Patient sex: F
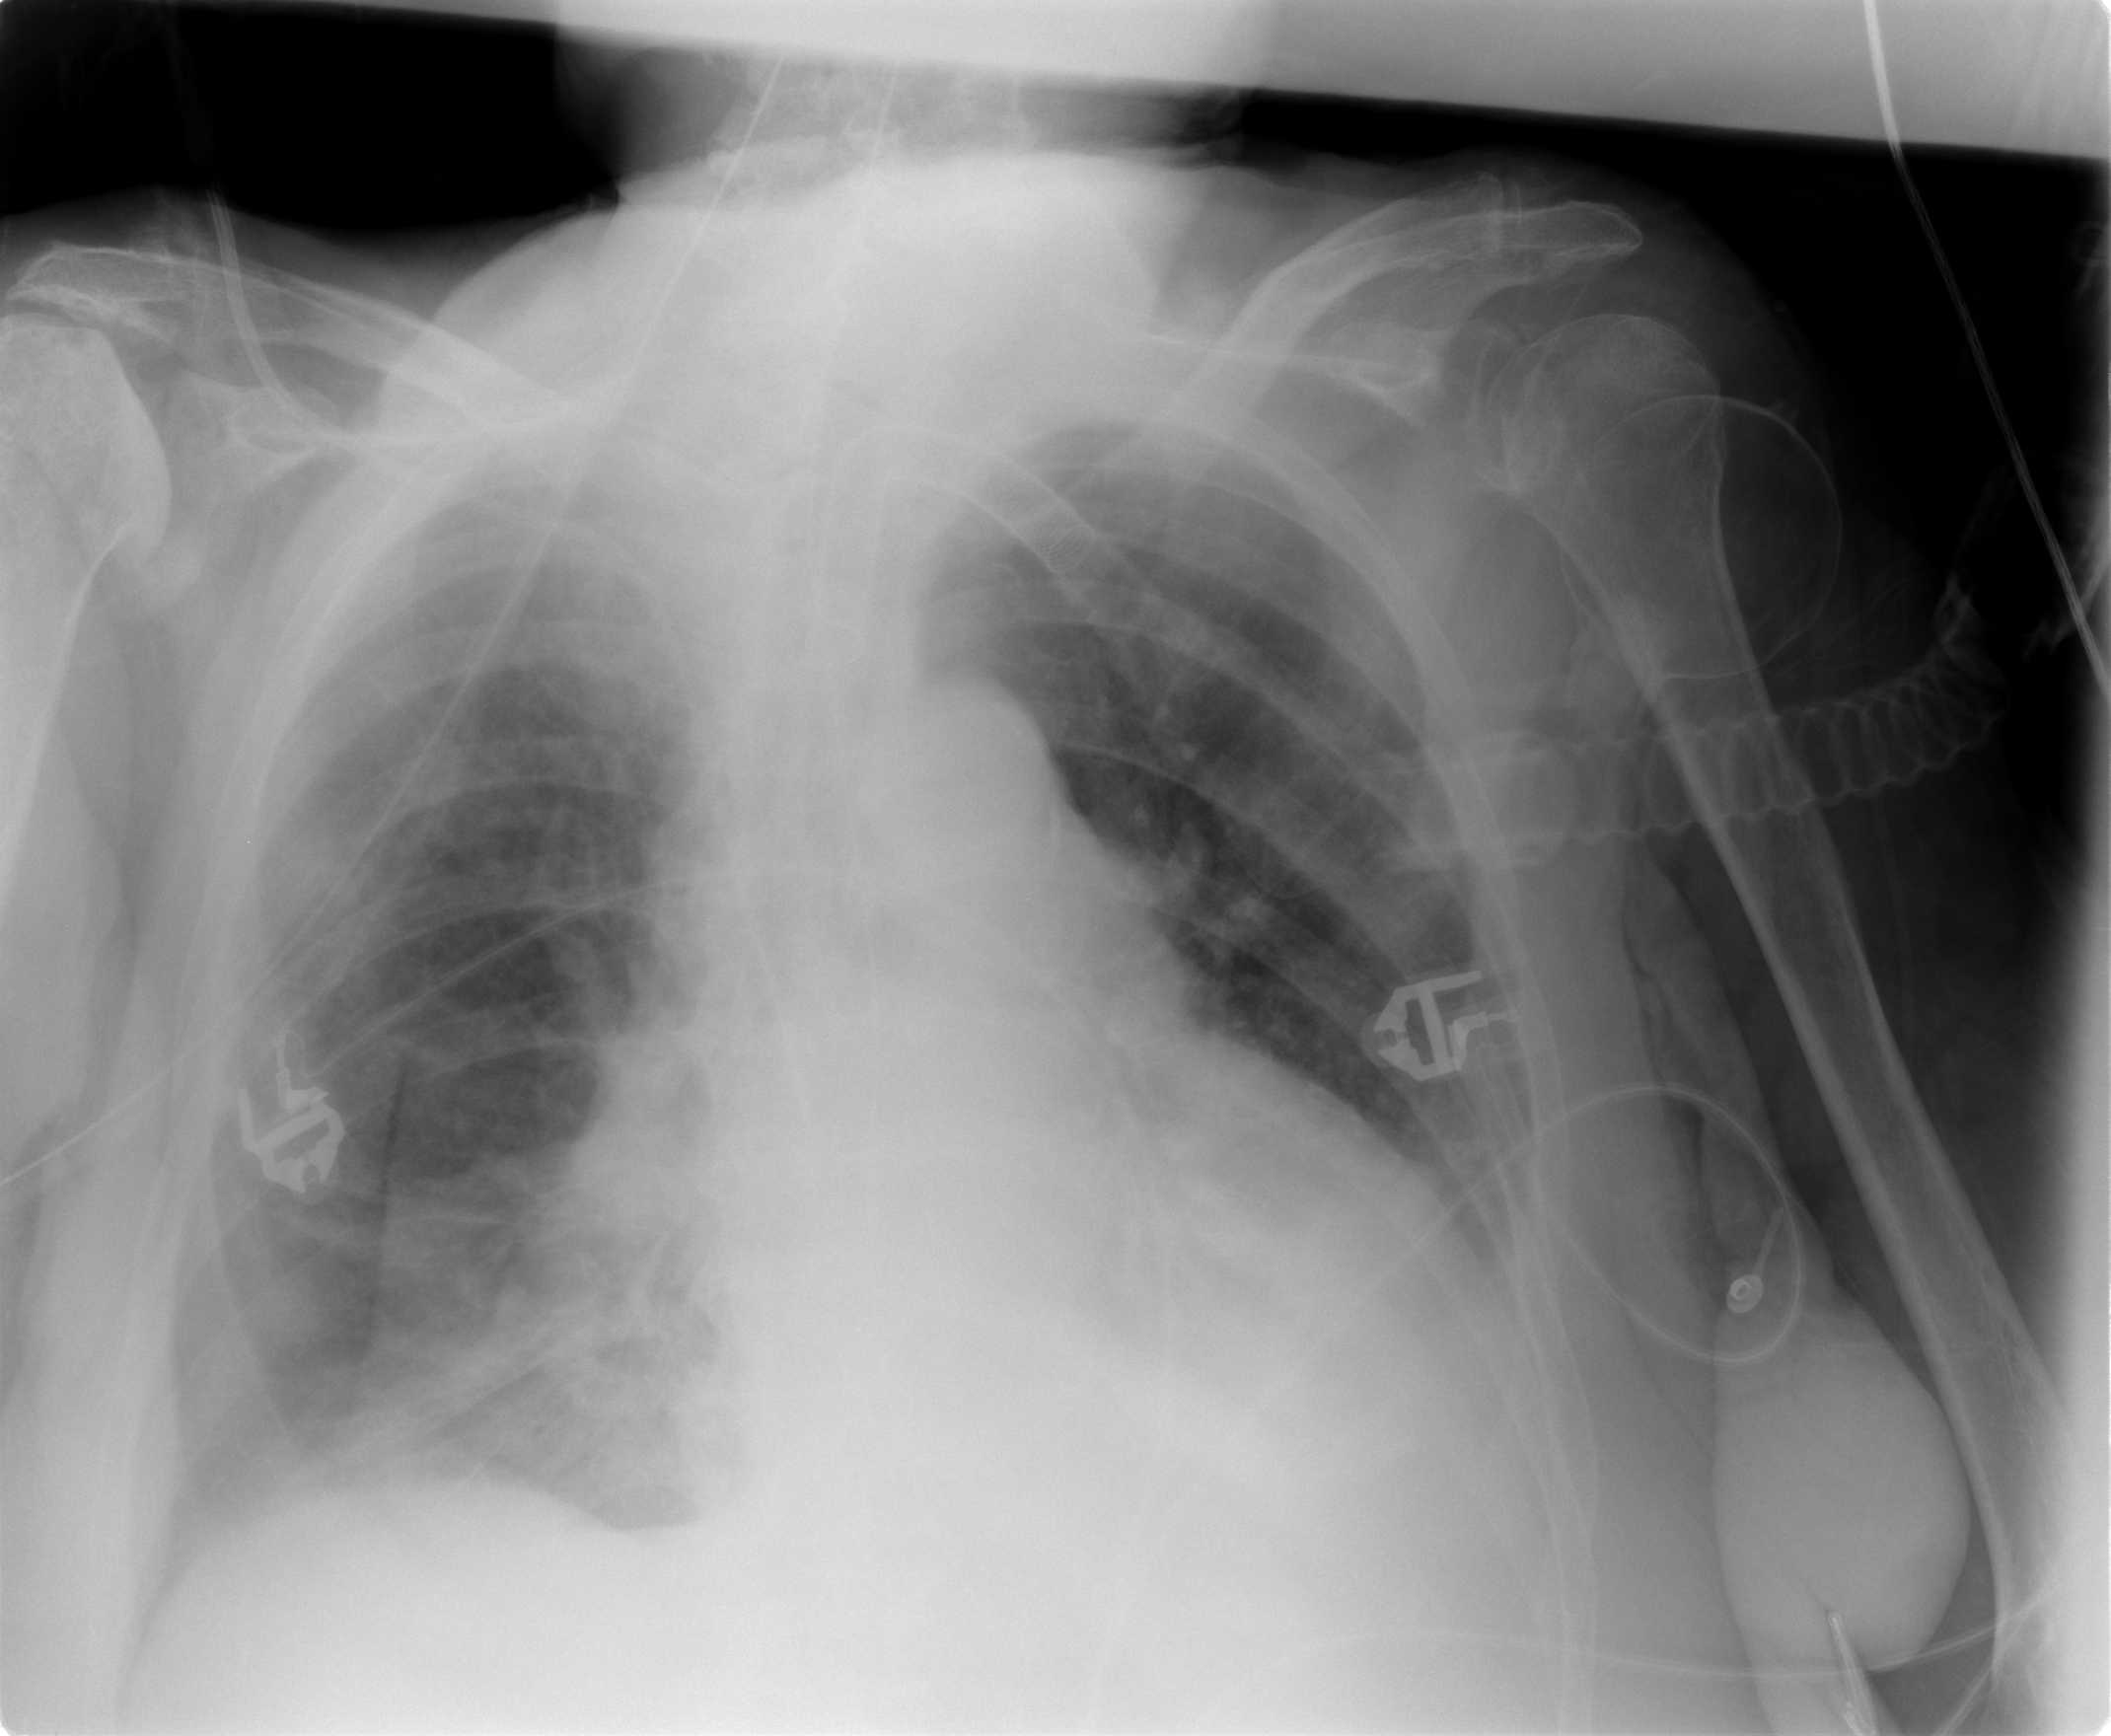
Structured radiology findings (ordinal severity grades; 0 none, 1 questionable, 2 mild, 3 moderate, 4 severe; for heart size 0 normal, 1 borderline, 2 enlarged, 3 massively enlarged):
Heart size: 2
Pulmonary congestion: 2
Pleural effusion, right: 1
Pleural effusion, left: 2
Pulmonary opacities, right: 2
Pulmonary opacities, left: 0
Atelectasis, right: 2
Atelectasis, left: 2